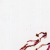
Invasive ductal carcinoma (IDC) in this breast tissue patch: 0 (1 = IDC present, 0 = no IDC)